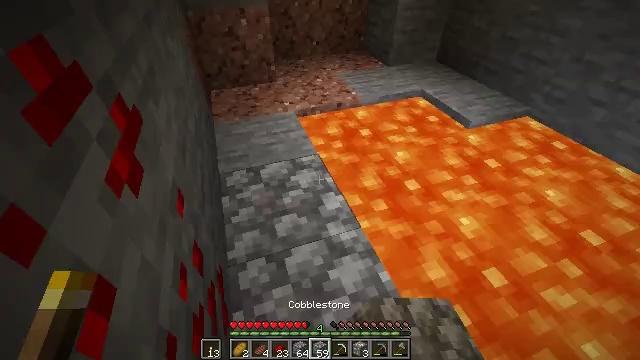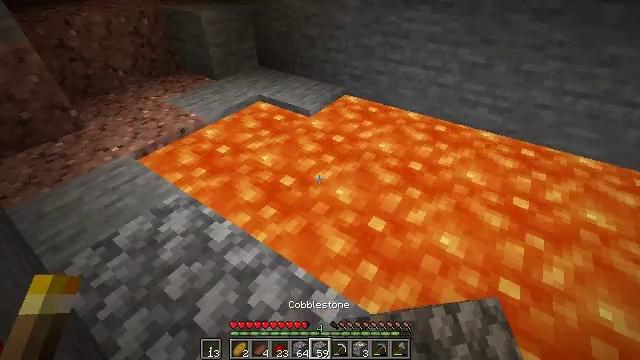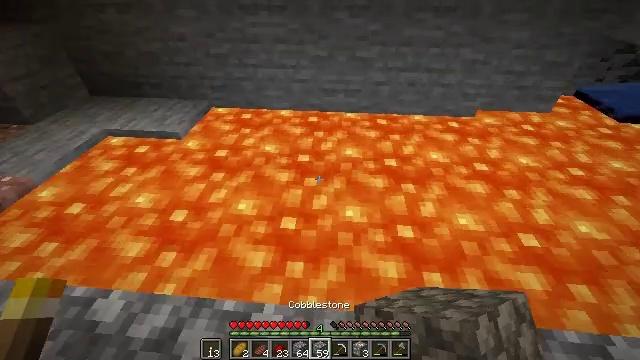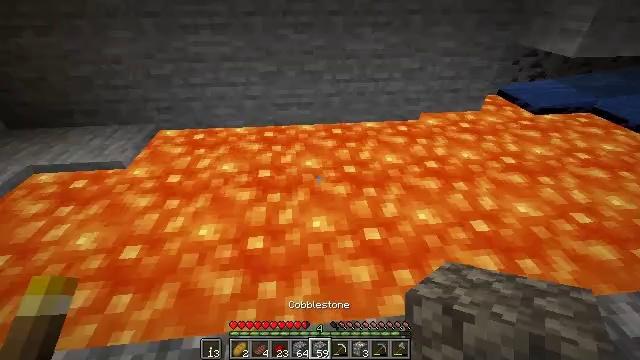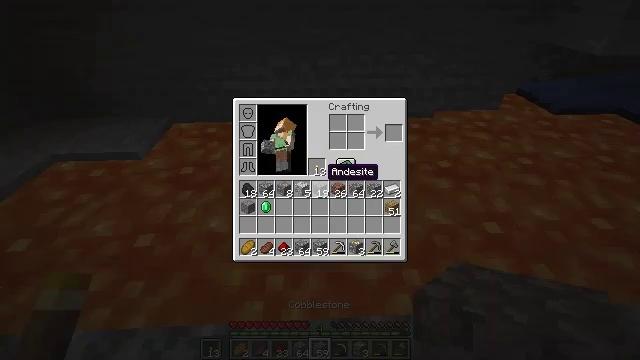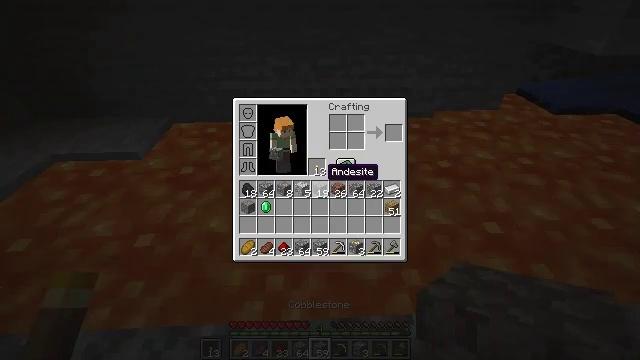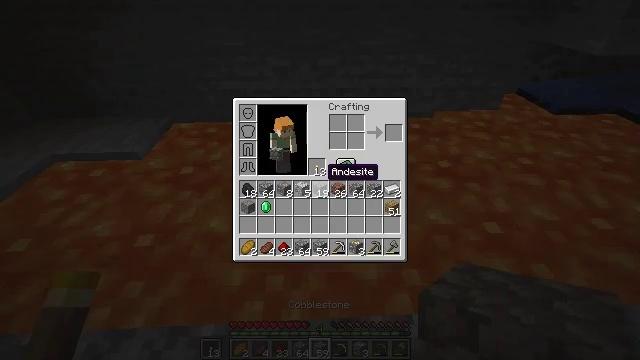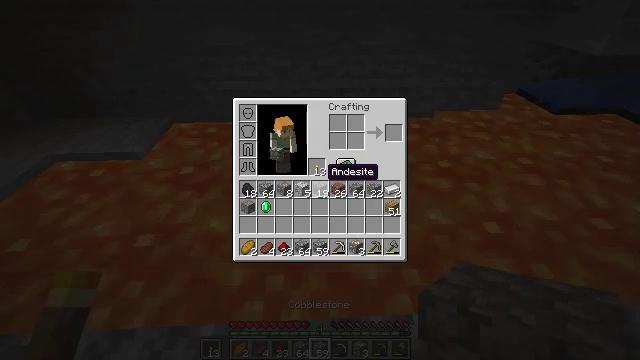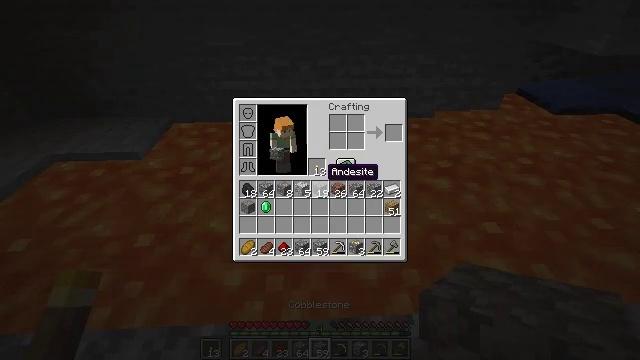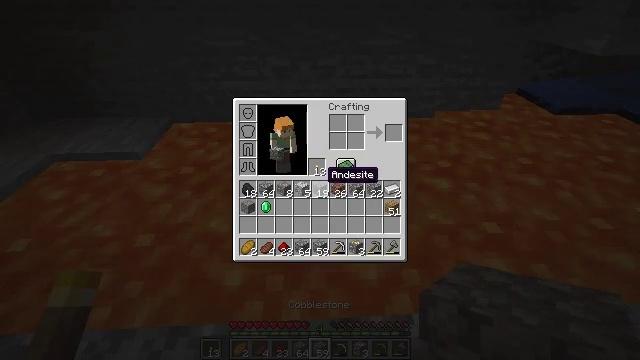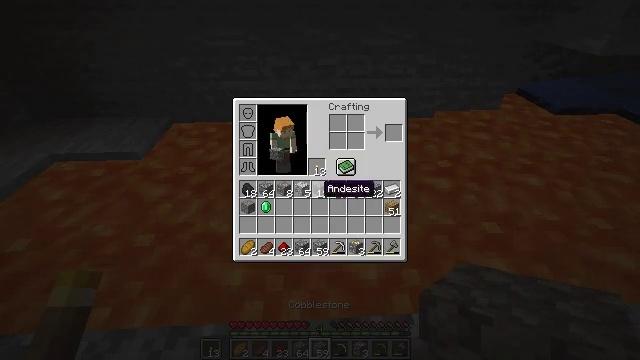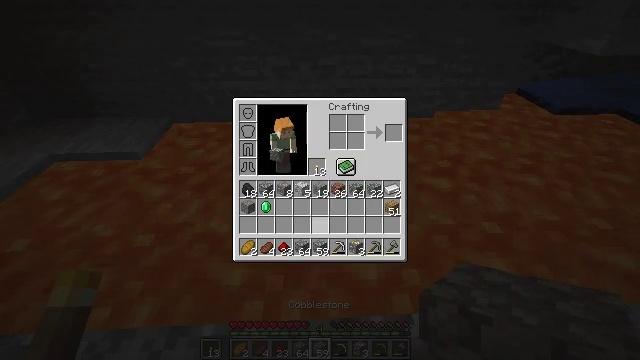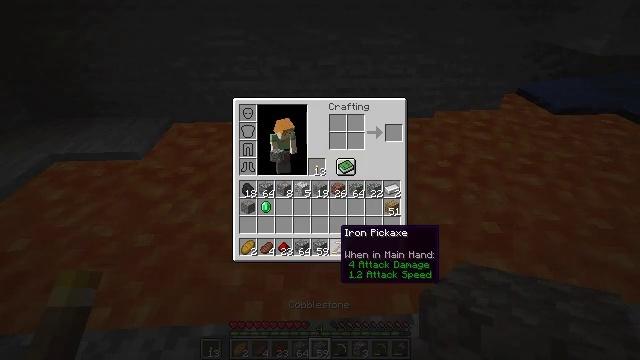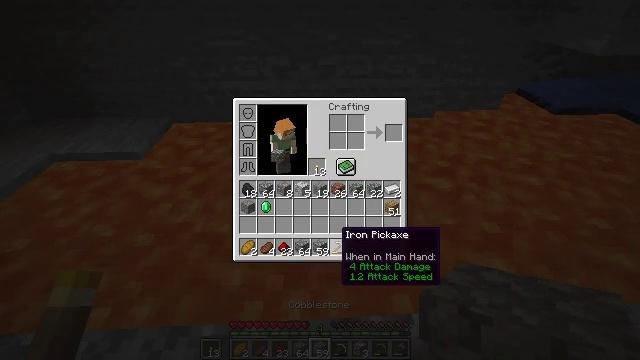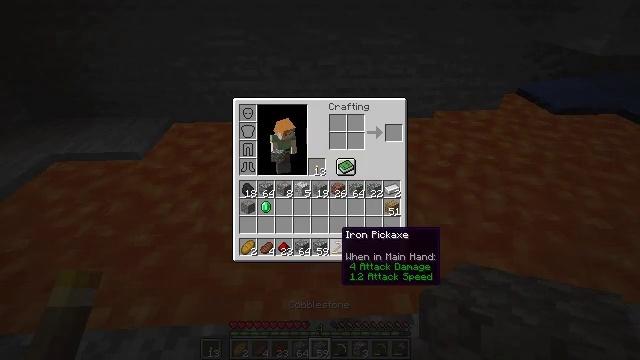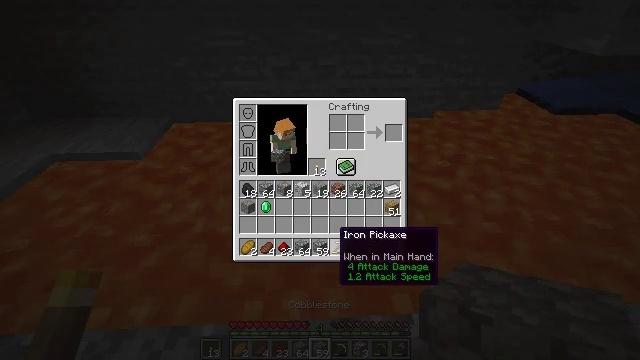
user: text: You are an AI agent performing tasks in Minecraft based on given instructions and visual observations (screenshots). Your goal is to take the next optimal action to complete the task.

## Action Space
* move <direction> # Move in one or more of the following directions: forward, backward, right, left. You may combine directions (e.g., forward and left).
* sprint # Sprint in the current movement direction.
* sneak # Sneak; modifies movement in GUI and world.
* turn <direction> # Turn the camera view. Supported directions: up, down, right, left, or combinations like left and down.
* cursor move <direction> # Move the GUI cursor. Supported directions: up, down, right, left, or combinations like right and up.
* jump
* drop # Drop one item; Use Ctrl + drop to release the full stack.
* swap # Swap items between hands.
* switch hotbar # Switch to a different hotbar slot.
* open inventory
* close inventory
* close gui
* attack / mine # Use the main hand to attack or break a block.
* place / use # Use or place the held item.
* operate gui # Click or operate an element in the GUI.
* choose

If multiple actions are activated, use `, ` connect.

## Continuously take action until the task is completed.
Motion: motion action
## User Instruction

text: Drop a granite.
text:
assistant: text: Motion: turn right and up
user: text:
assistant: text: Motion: turn right
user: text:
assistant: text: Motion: turn right and up
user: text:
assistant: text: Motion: turn left, open inventory
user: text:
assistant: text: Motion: open inventory
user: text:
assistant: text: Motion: open inventory
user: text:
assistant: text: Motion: no_op
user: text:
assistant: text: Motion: no_op
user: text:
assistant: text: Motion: no_op
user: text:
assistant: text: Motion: cursor move down
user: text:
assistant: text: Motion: cursor move right and down
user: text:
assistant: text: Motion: cursor move right and down
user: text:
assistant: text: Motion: no_op
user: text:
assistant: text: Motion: no_op
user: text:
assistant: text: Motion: no_op
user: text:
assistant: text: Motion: cursor move left
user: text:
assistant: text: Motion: no_op
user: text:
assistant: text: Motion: cursor move up
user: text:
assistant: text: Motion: cursor move up
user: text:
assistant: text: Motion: no_op
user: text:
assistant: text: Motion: no_op
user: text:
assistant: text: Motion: no_op
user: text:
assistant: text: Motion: no_op
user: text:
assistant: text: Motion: cursor move up
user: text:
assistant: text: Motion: no_op
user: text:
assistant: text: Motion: no_op
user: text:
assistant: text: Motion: operate gui
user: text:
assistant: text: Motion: operate gui
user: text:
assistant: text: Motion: cursor move up, operate gui
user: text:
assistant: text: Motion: cursor move left and up